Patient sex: M
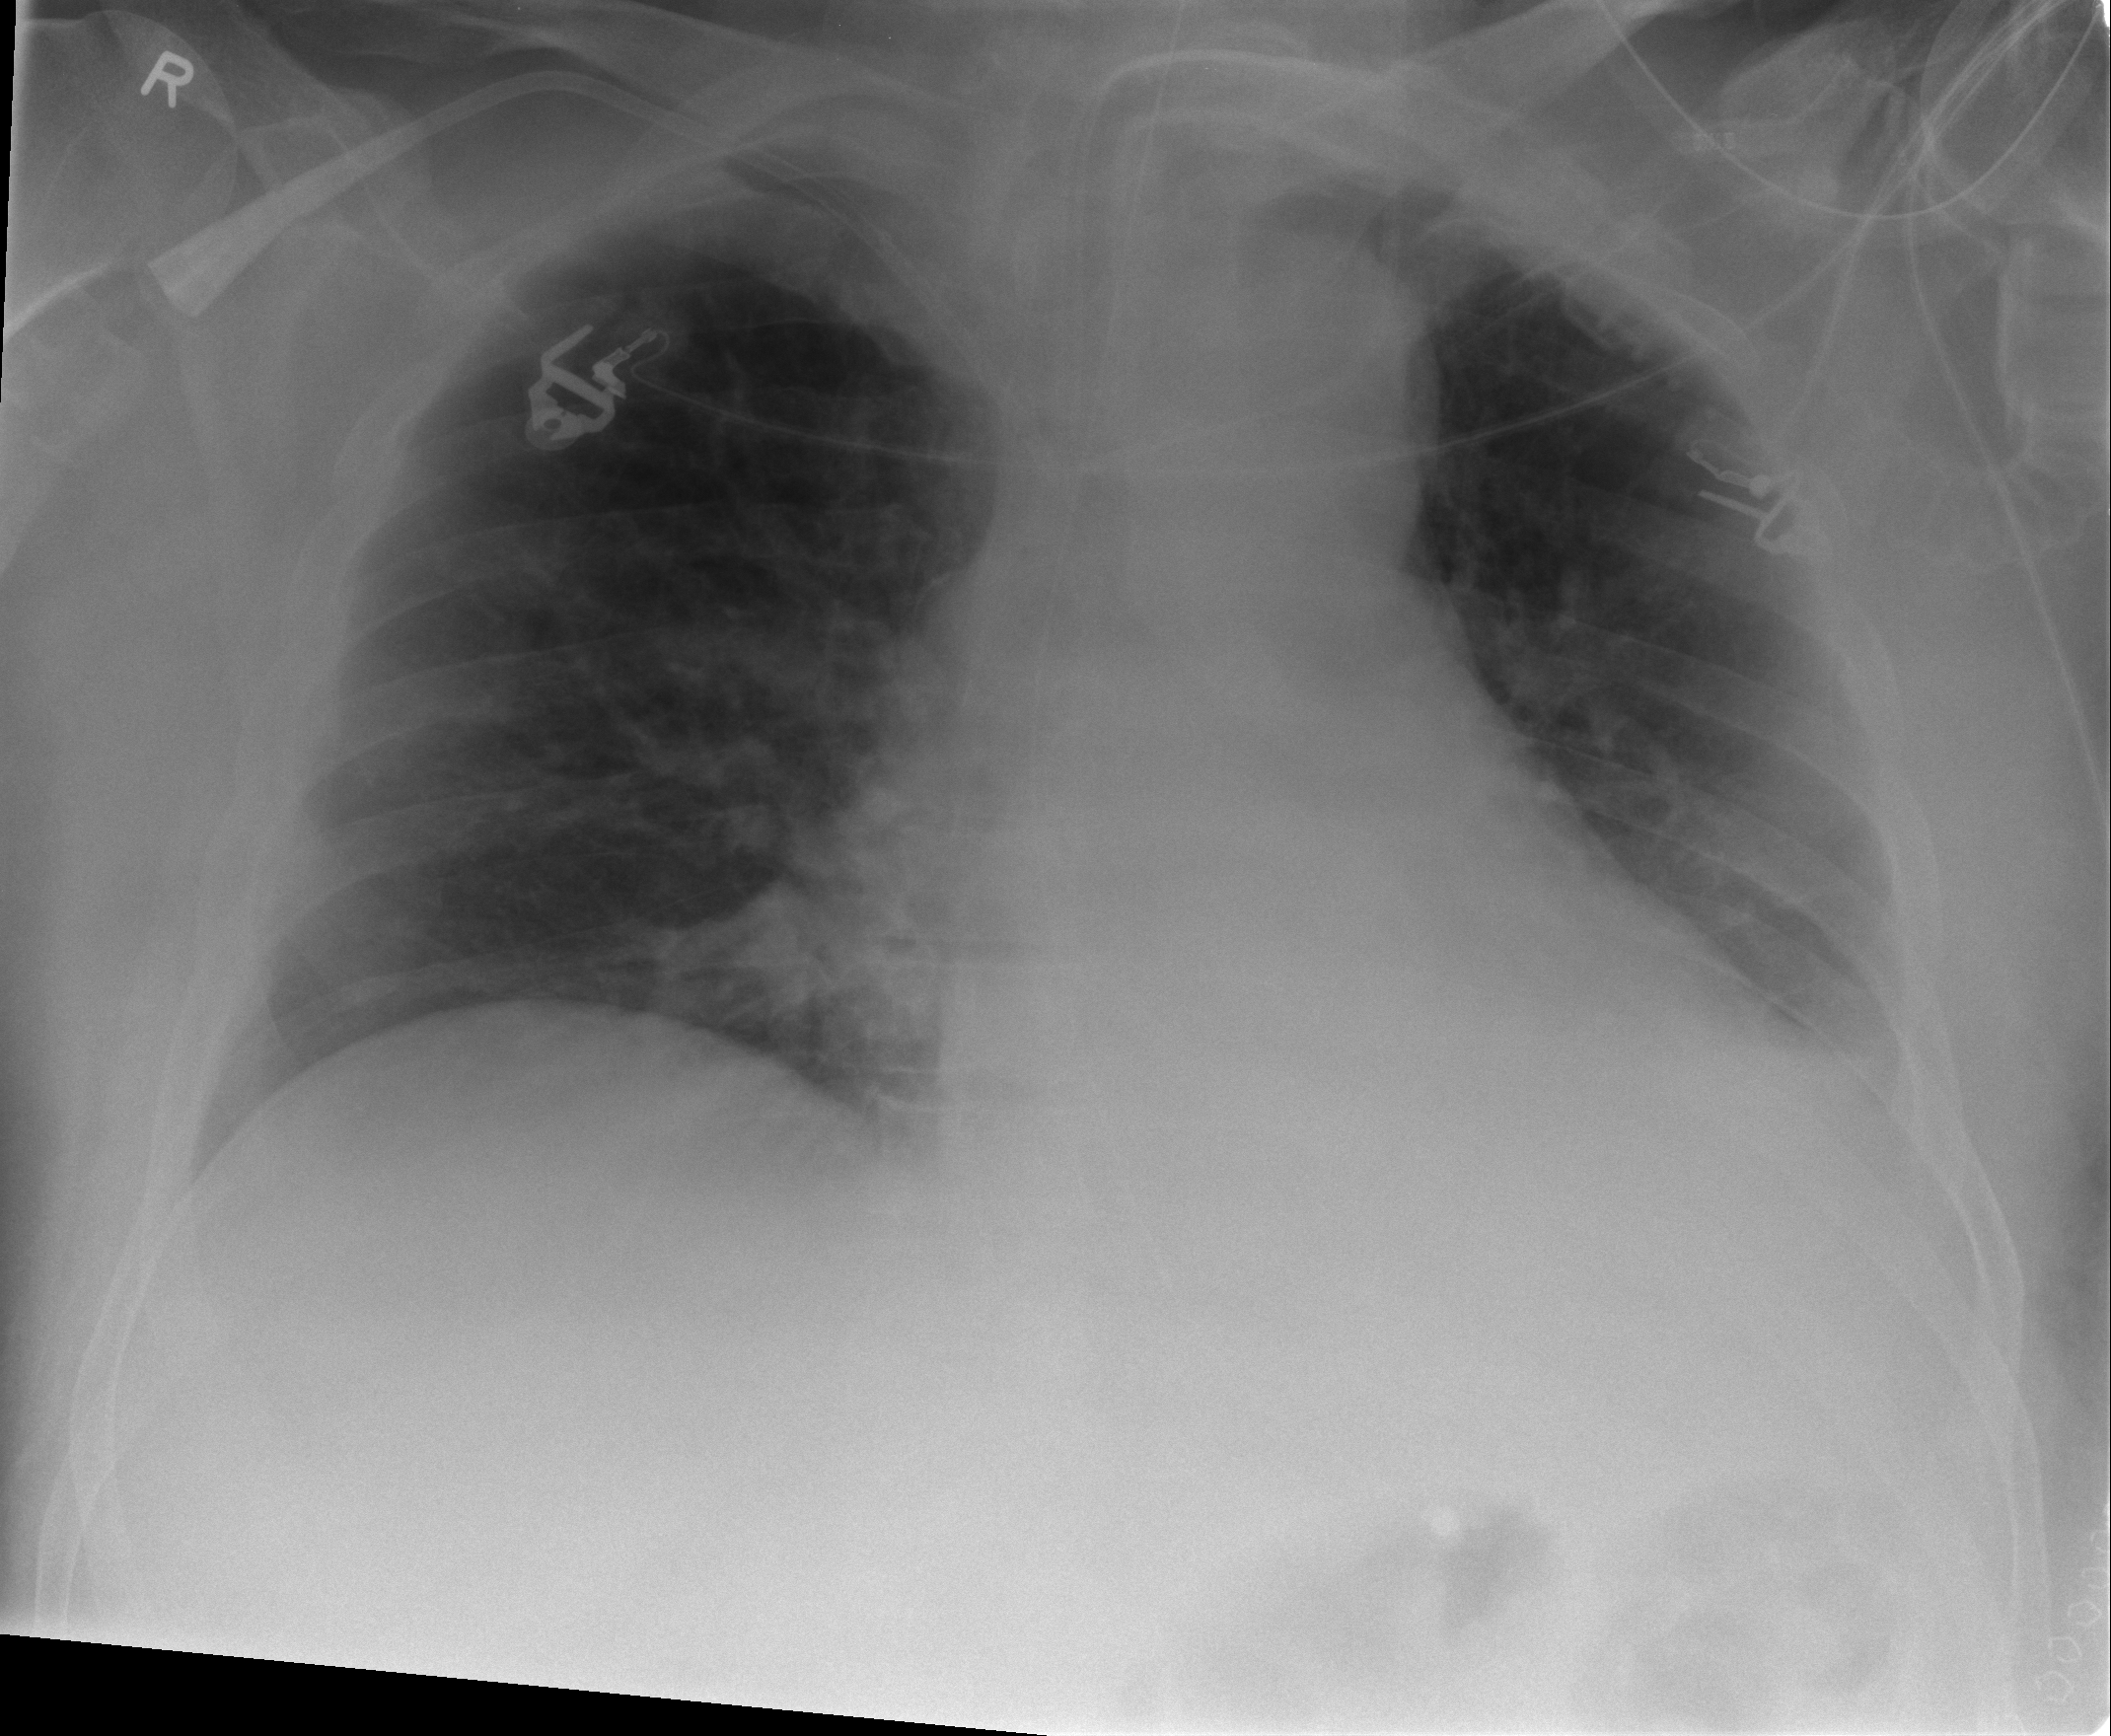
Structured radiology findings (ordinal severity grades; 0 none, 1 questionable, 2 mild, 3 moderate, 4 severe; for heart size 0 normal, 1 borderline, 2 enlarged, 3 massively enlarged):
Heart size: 1
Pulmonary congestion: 2
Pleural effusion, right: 2
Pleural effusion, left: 2
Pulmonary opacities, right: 0
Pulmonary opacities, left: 0
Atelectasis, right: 2
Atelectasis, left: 2